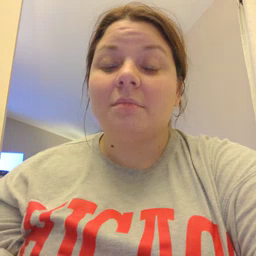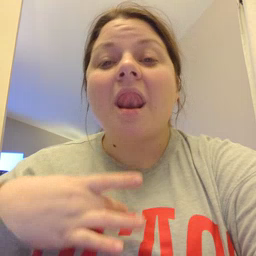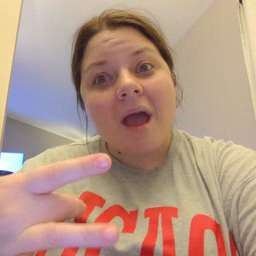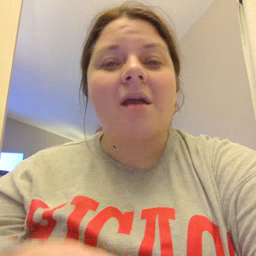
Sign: like